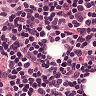
Metastatic tissue present: no